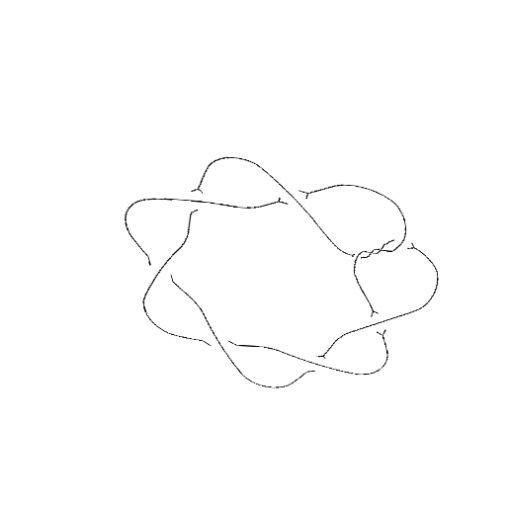
Crossing number: 10